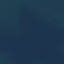
Land use / land cover: SeaLake